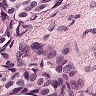
Metastatic tissue present: yes